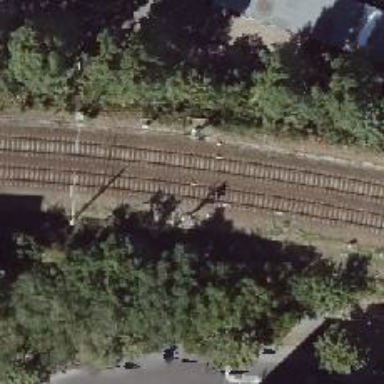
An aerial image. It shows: Railway signal.